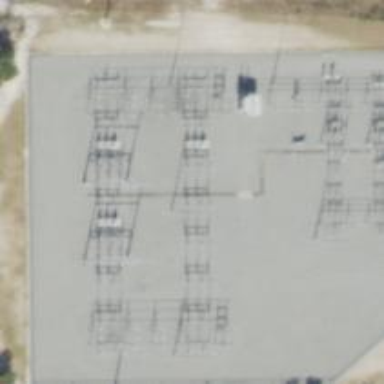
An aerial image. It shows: Switch used for power control.